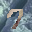
Label: 7